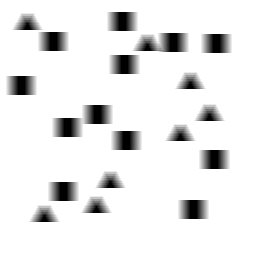
Squares: 12
Triangles: 8
Stars: 0
Total shapes: 20